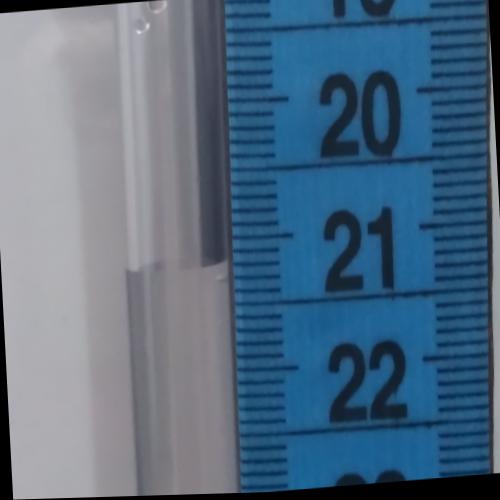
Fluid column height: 21.2 cm